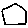
Label: hexagon